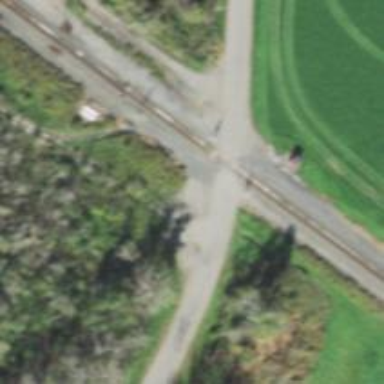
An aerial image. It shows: Abandoned road.